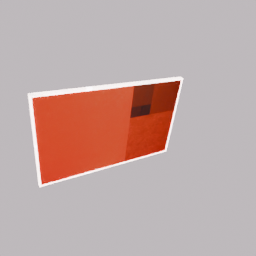
Label: decoration